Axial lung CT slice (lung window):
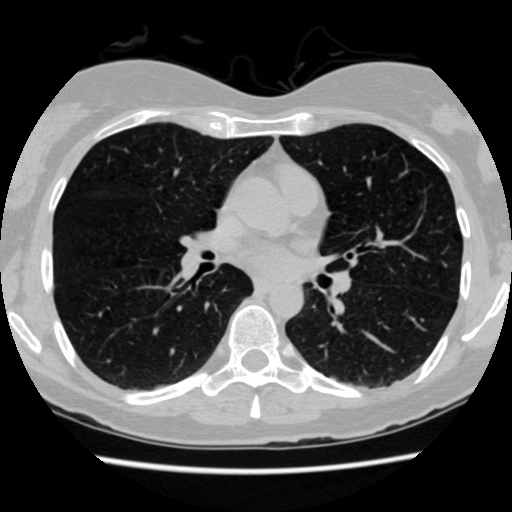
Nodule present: no